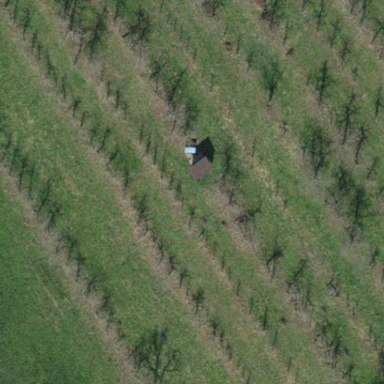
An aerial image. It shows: Orchard.